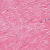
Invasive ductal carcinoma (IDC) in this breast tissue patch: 0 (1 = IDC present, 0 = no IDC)